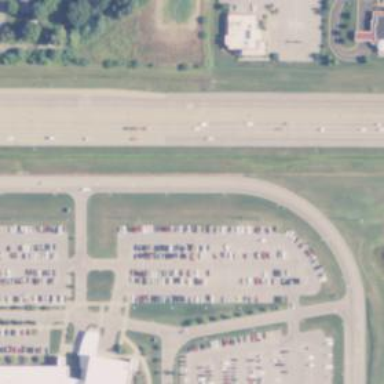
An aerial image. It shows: Primary highway that functions as expressway.